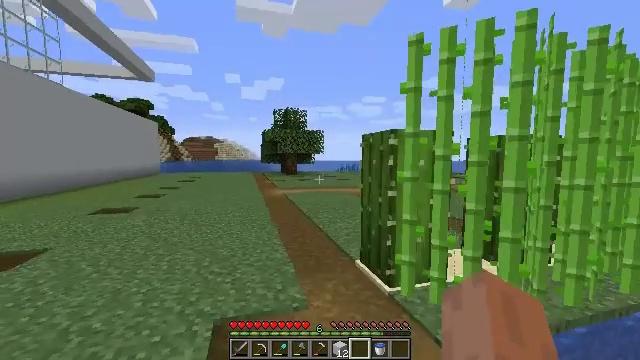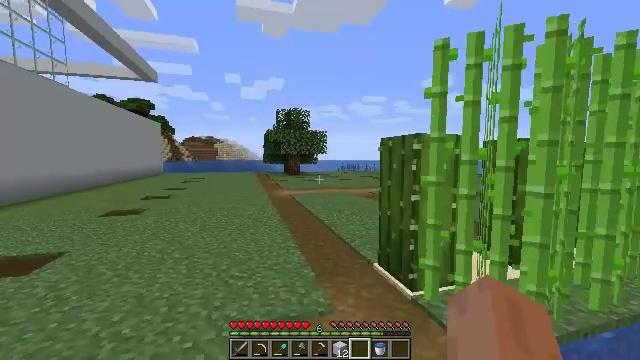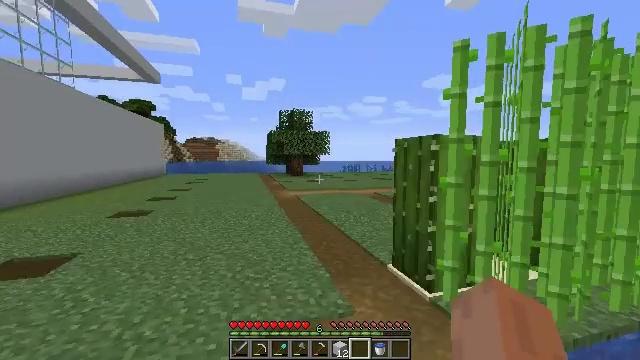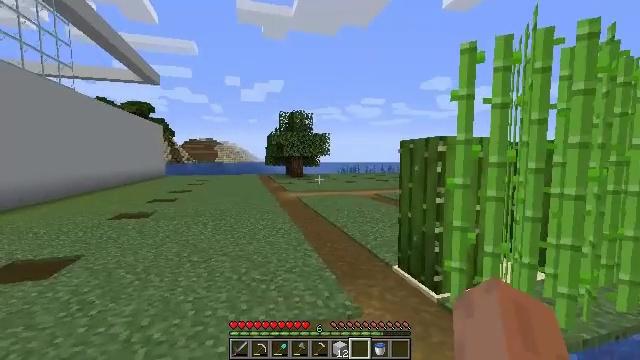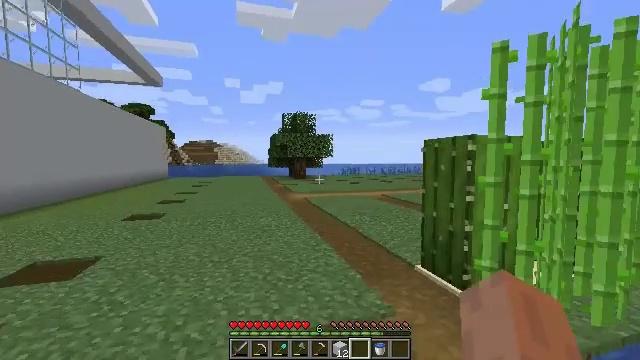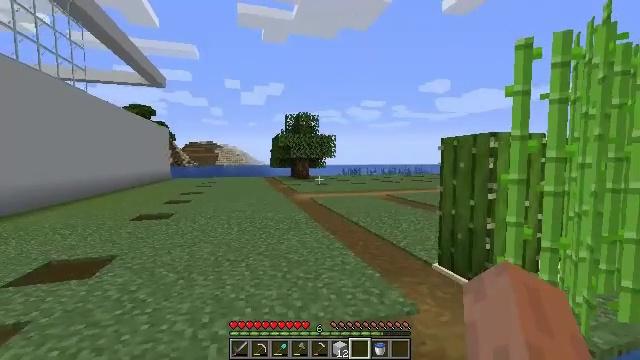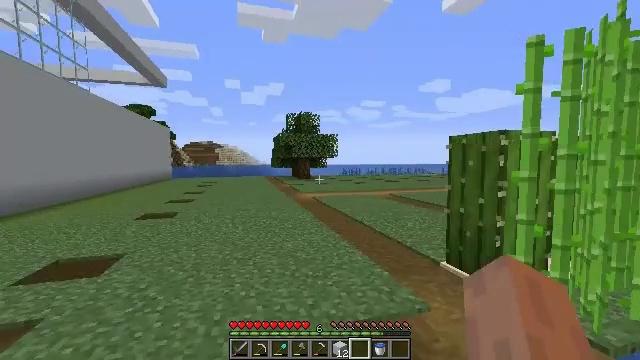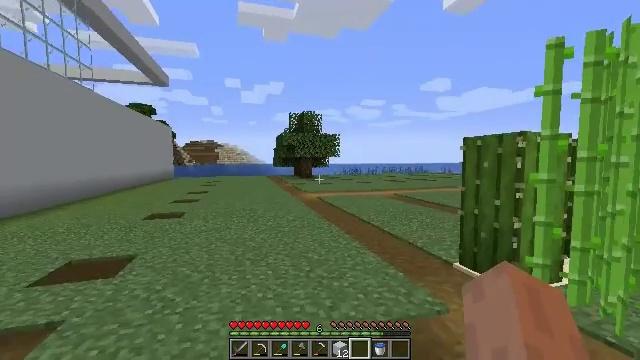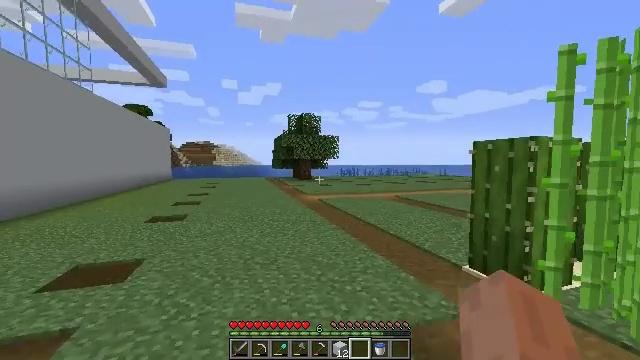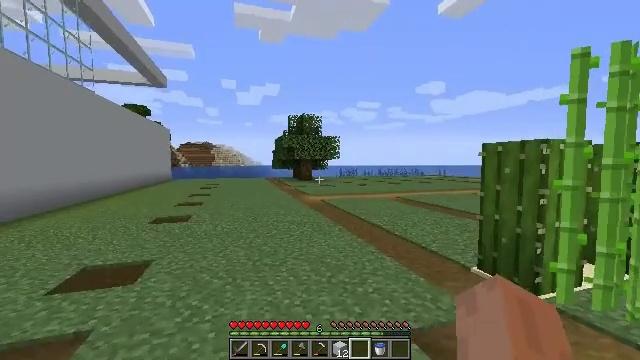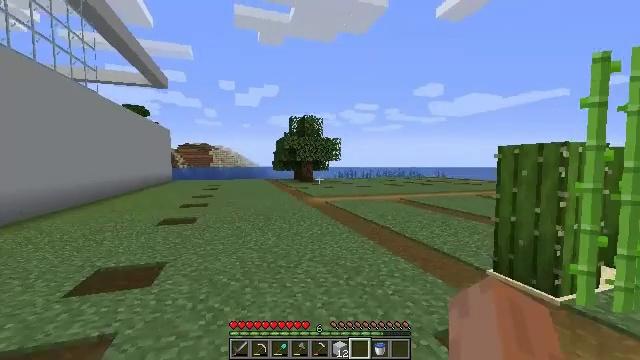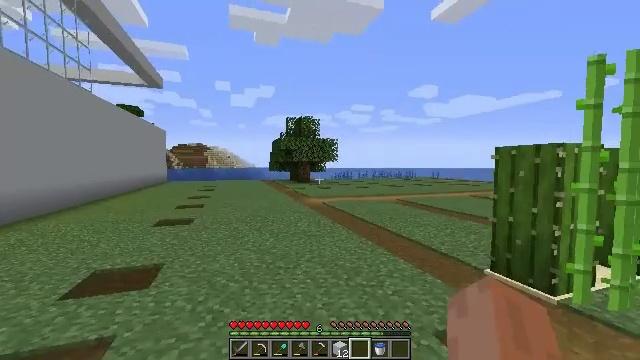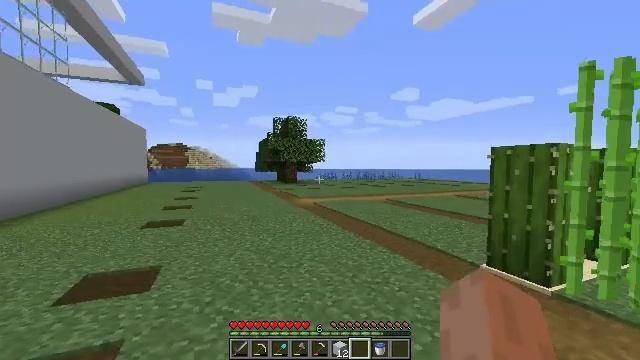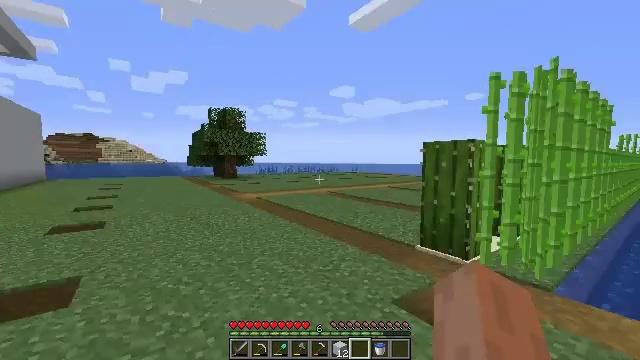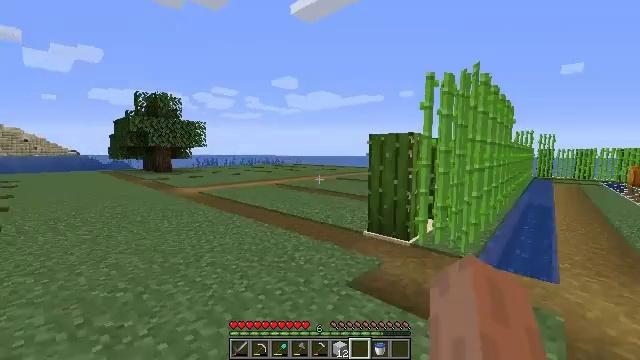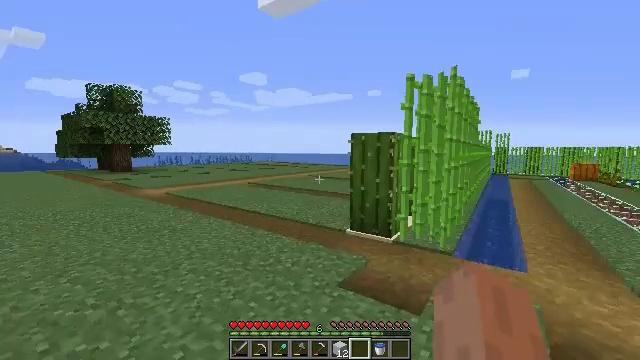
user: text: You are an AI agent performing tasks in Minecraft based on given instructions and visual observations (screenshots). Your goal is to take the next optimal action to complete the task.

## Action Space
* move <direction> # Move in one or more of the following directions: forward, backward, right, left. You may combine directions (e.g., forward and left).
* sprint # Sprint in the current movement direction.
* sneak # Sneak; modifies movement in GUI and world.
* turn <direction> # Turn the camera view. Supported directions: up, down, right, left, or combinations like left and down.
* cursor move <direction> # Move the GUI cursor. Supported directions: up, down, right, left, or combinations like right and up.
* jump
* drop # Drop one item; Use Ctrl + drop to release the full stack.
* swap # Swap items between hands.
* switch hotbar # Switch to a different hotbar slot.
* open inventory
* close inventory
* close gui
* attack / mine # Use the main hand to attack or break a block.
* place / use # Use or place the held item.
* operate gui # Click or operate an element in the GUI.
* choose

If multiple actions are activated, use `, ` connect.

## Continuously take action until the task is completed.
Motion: motion action
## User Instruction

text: drop white concrete
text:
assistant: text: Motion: move left
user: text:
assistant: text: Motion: move left
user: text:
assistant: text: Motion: move left
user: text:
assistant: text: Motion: move left
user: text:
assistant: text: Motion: move left
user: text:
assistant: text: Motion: move left
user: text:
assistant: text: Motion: move left
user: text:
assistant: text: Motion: move left
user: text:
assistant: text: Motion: move left
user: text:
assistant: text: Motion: move left
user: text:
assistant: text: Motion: move left
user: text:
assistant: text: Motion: move left, turn right
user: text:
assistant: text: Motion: move left, turn right and down
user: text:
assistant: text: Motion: move forward and move left, turn right and down
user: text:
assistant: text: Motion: move forward and move left, turn right
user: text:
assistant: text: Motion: move forward and move left, turn right
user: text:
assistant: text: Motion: move forward and move left, turn right
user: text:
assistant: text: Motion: move forward and move left
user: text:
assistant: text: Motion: move forward and move left
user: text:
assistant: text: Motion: move forward and move left
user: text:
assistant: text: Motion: move forward and move left
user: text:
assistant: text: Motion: move forward and move left
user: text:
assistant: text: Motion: move forward and move left
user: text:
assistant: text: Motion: move forward and move left
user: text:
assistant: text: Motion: move forward and move left
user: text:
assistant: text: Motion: move forward and move left
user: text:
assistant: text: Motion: move forward and move left
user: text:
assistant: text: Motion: move forward and move left
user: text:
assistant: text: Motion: move forward and move left
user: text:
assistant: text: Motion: move forward and move left